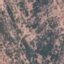
Label: PermanentCrop